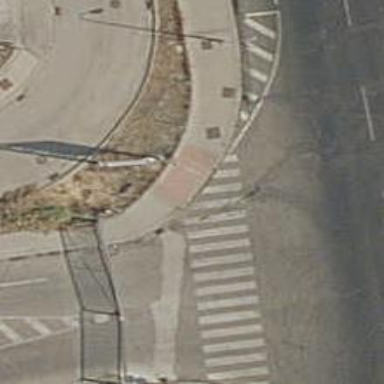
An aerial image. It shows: Sidewalk.